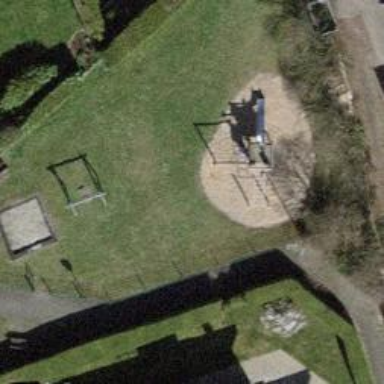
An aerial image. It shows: Playground area for leisure land.